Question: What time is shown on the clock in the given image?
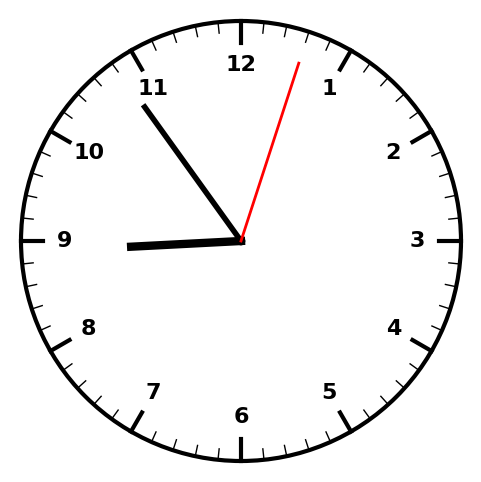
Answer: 08:54:03